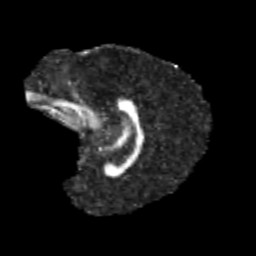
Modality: FA
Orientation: sagittal
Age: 11
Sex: male
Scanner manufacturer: siemens
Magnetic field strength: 3 T
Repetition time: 3.8 s
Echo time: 0.07 s